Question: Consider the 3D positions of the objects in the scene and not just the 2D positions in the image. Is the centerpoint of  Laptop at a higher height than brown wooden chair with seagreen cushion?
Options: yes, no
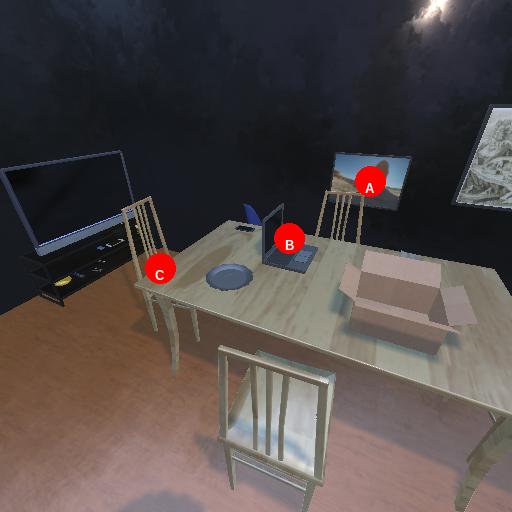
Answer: yes